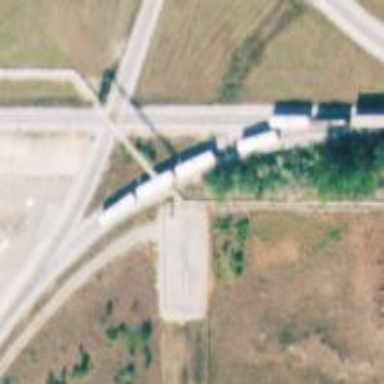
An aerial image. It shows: Rail spur service.